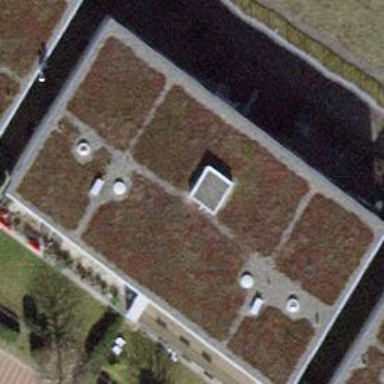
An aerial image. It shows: White apartment building with flat roof covered in grass.